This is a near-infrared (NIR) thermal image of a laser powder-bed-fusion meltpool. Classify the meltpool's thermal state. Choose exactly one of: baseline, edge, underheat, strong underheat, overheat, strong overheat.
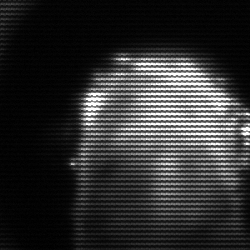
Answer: baseline